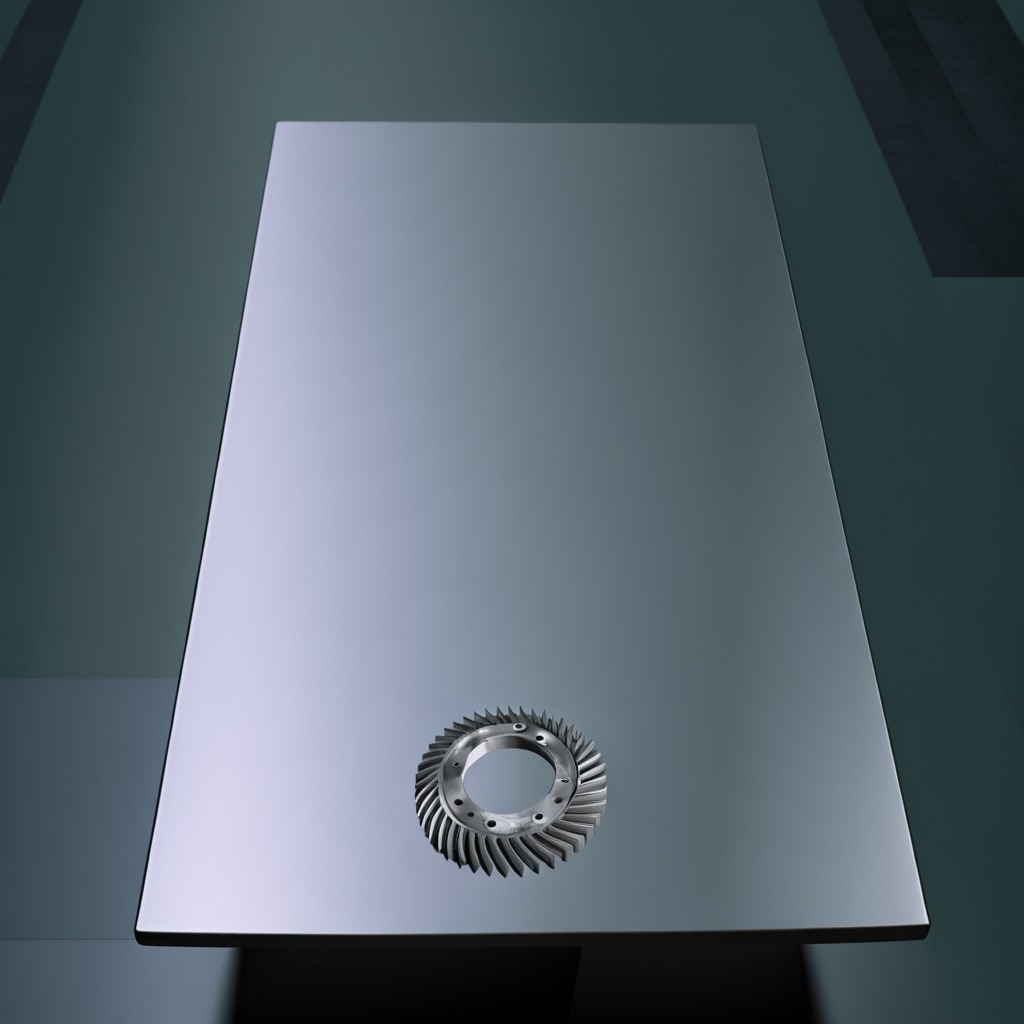
A steel gear with teeth is lying on the table in the railway signal maintenance room.